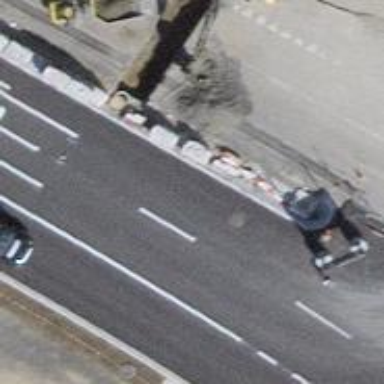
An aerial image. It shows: Primary road with asphalt surface.